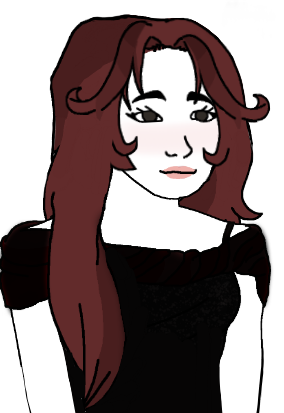
Label: 5_Doomer_Girl